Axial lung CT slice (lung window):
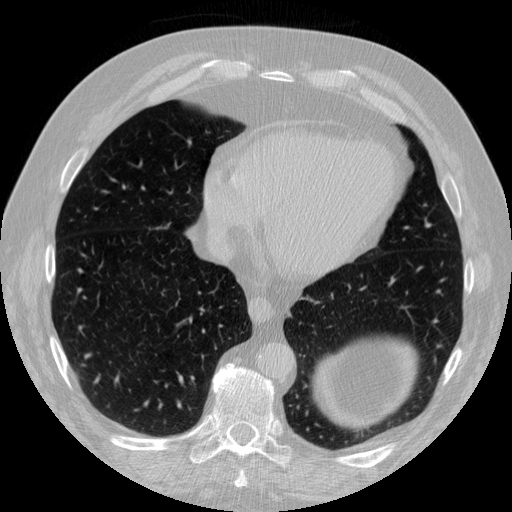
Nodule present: no